Question: Hopefully someone can help. I have a list of objects that i get from the DB.
I would like to on load, only add the first ten in the list to a CheckBoxlist. Then with the Next_click I would like to add the next ten and so on. If the user clicks Prev, I would like to add the previous 10. So essentially it is paging through a CheckBoxlist.
This is how i have tried it and didn't succeed, it doesn't throw any errors. Just doesn't do what i want it to do. I hope its possible.
On page load these are declared:
'''
QuestionHandler quest = null;
protected List<QuestionView> questions = null;
int countP1 = 0;
int countP2 = 10;
'''
This is the binddata method:
'''
CheckBoxList1.Items.Clear();
questions = quest.GetQuestions();
List<string> display = new List<string>();
int c = 0;
foreach (QuestionView qsD in questions)
{
if (countP1.ToString().All(char.IsDigit) && countP2.ToString().All(char.IsDigit))
{
if (c >= countP1 && c <= countP2)
{
display.Add(qsD.QuestionID.ToString());
}
c++;
}
}
questions = null;
questions = new List<QuestionView>();
foreach(string s in display)
{
QuestionView q = new QuestionView();
q = quest.GetSelectQ(s);
questions.Add(q);
}
'''
Then to add it to the checkboxlist(dont worry about the long string, its a premade table):
'''
foreach (QuestionView qs in questions)
{
ListItem item1 = new ListItem();
item1.Text = "<table class="table" style="border: 3px solid #8AC007;"><tr><td>Title: </td><td width="300px">" + qs.Title + "</td><td>|</td><td>Marks: </td><td width="300px">" + qs.Mark + "</td><td>|</td><td>Type: </td><td width="300px">" + qs.TypeID + "</td></tr><tr><td>Subject:</td><td>" + qs.SubjectID + "</td><td>|</td><td>Topic: </td><td>" + qs.TopicID + "</td><td>|</td><td>Rating: </td><td></td></tr></table>";
item1.Value = qs.QuestionID.ToString();
CheckBoxList1.Items.Add(item1);
}
'''
The next click:
'''
protected void btnNext_Click(object sender, EventArgs e)
{
countP1 = countP1 + 10;
countP2 = countP2 + 10;
BindData();
}
'''
The prev click:
'''
protected void btnPrev_Click(object sender, EventArgs e)
{
countP1 = countP1 - 10;
countP2 = countP2 - 10;
BindData();
}
'''
Hopefully someone understands what i mean and can help, thank you in advance, feel free to ask me questions about this if you need to.
This is all in an update-panel.
Finally, this is how the checkboxlist looks when displayed:

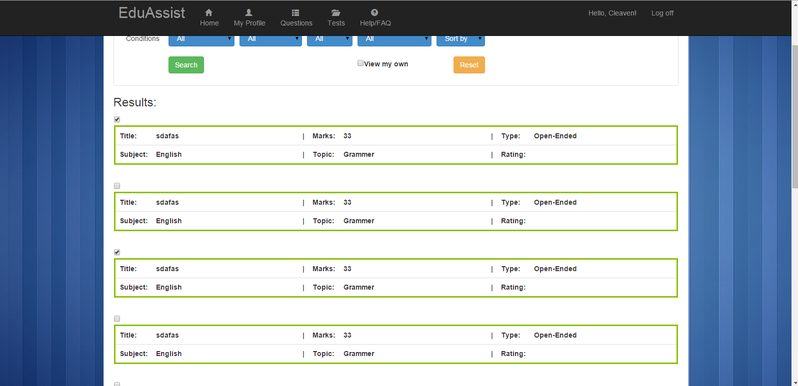
Answer: You can use 'LINQ' and the methods <URL>
'''
const int size = 10; // How many questions you want to be returned.
public IEnumerable<QuestionView> GetQuestions(int page)
{
return questions.Skip(size * page).Take(size);
}
'''
This will look at your 'QuestionView' list, skip over 10 records * the page count, and then take the next 10 elements.
You may want to add some additional logic to ensure that the next set of elements requested does not exceed the 'QuestionView' list limit.
For simplicity, you can put the method inside the class you're working with and can invoke it in the DataBinding method (Where you have the following code):
'''
CheckBoxList1.Items.Clear();
questions = quest.GetQuestions();
var pagedQuestions = GetQuestions(1); // Make use of the new method.
'''
For best practice, you should separate this out and put it somewhere that is related to the 'QuestionView'. You could also put it as an extension to 'Question View' (Extension method).